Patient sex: M
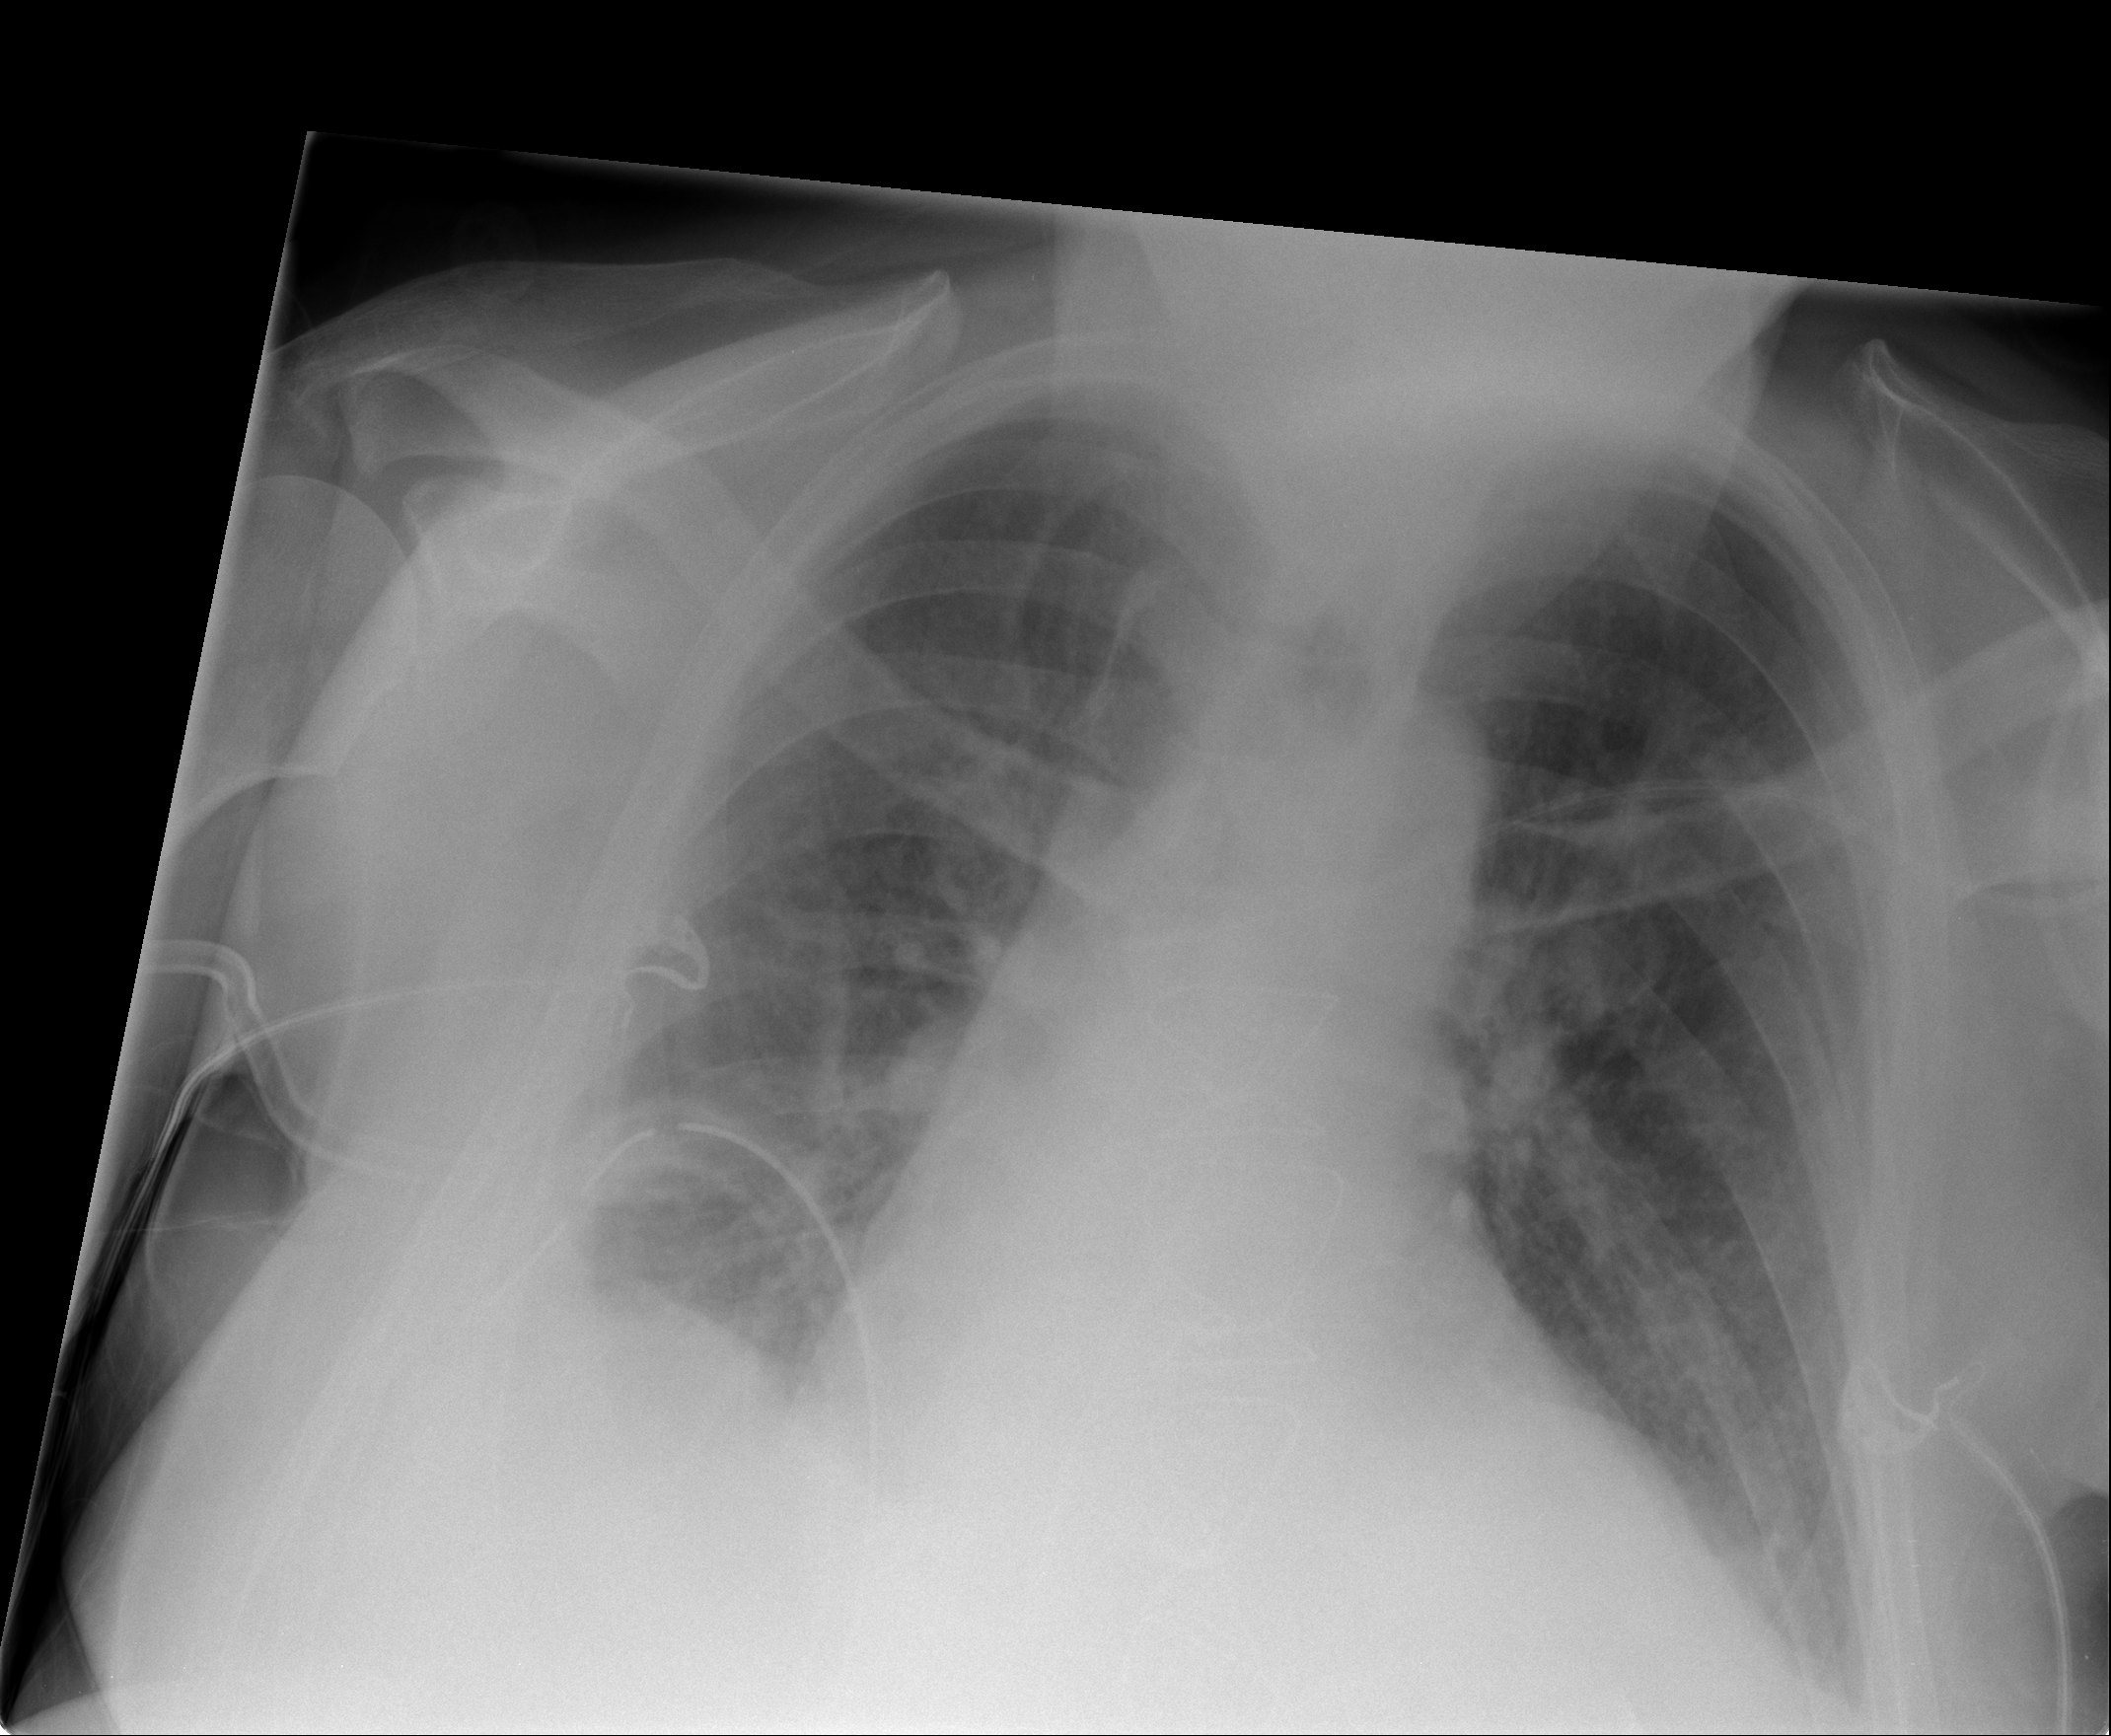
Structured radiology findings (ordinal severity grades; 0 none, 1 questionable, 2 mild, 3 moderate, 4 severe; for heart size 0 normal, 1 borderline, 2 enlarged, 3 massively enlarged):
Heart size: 2
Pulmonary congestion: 2
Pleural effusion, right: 3
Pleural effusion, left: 1
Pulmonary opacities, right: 2
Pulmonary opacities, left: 1
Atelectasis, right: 2
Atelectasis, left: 1